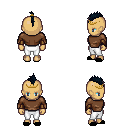
a pixel art fantasy rpg character, female body template, human, tanned skin, brown long-sleeve shirt, white pants, raven mohawk hairstyle, gold tiara, leather bracers, black slippers, four views (front, back, left, right), 2x2 character sprite sheet, small pixel art, hard edges, no anti-aliasing